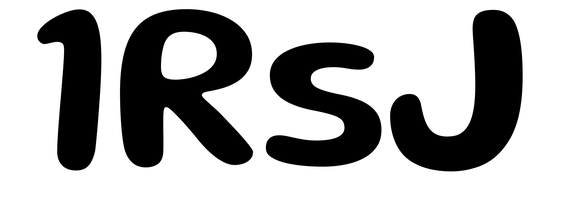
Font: Gluten_Medium